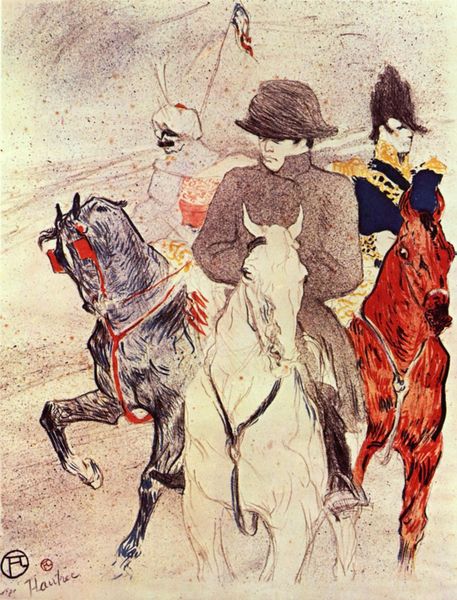
Titel: Napoléon
Künstler: Henri de Toulouse-Lautrec
Standort: Zürich.
Institution: Stiftung Sammlung E.G. Bührle
Schlagwörter: angriff, blau, feder, gemälde, himmel, mann, weiß, gelb, menschen, ocker, bewegung, braun, frankreich, frau, grau, hut, hüte, männer, schwarz, skizze, strasse, toulouse lautrec, zeichnung, rot, beige, bart, augen, gesicht, bild, signatur, horizont, gold, mantel, drei, ohren, pferd, pferde, reiter, beine, fesseln, hufe, mähne, rappe, reiten, ritt, schärpe, steigbügel, zaumzeug, zügel, stab, studie, fahne, flagge, farbe, grafik, graphik, linien, krieg, schlacht, lanze, soldaten, modern, inschrift, grimmig, maske, geschirr, lithographie, uniform, uniformen, soldat, engländer, lautrec, stempel, napoleon, dreispitz, helm, offizier, stiefel, schimmel, wimpel, trense, helme, fuchs, ross, apokalypse, nüstern, nüster, zaum, spritzer, rappen, rösser, turban, deutscher, tolouse lautrec, rotfuchs, scheuklappen, fahl, araber, offiziere, franzose, buntstift, gespritzt, türke, osmane, cavalier, augenklappe, mante, turbahn, unterschiede, extreme, nordafrikaner, a, helmk